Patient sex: F
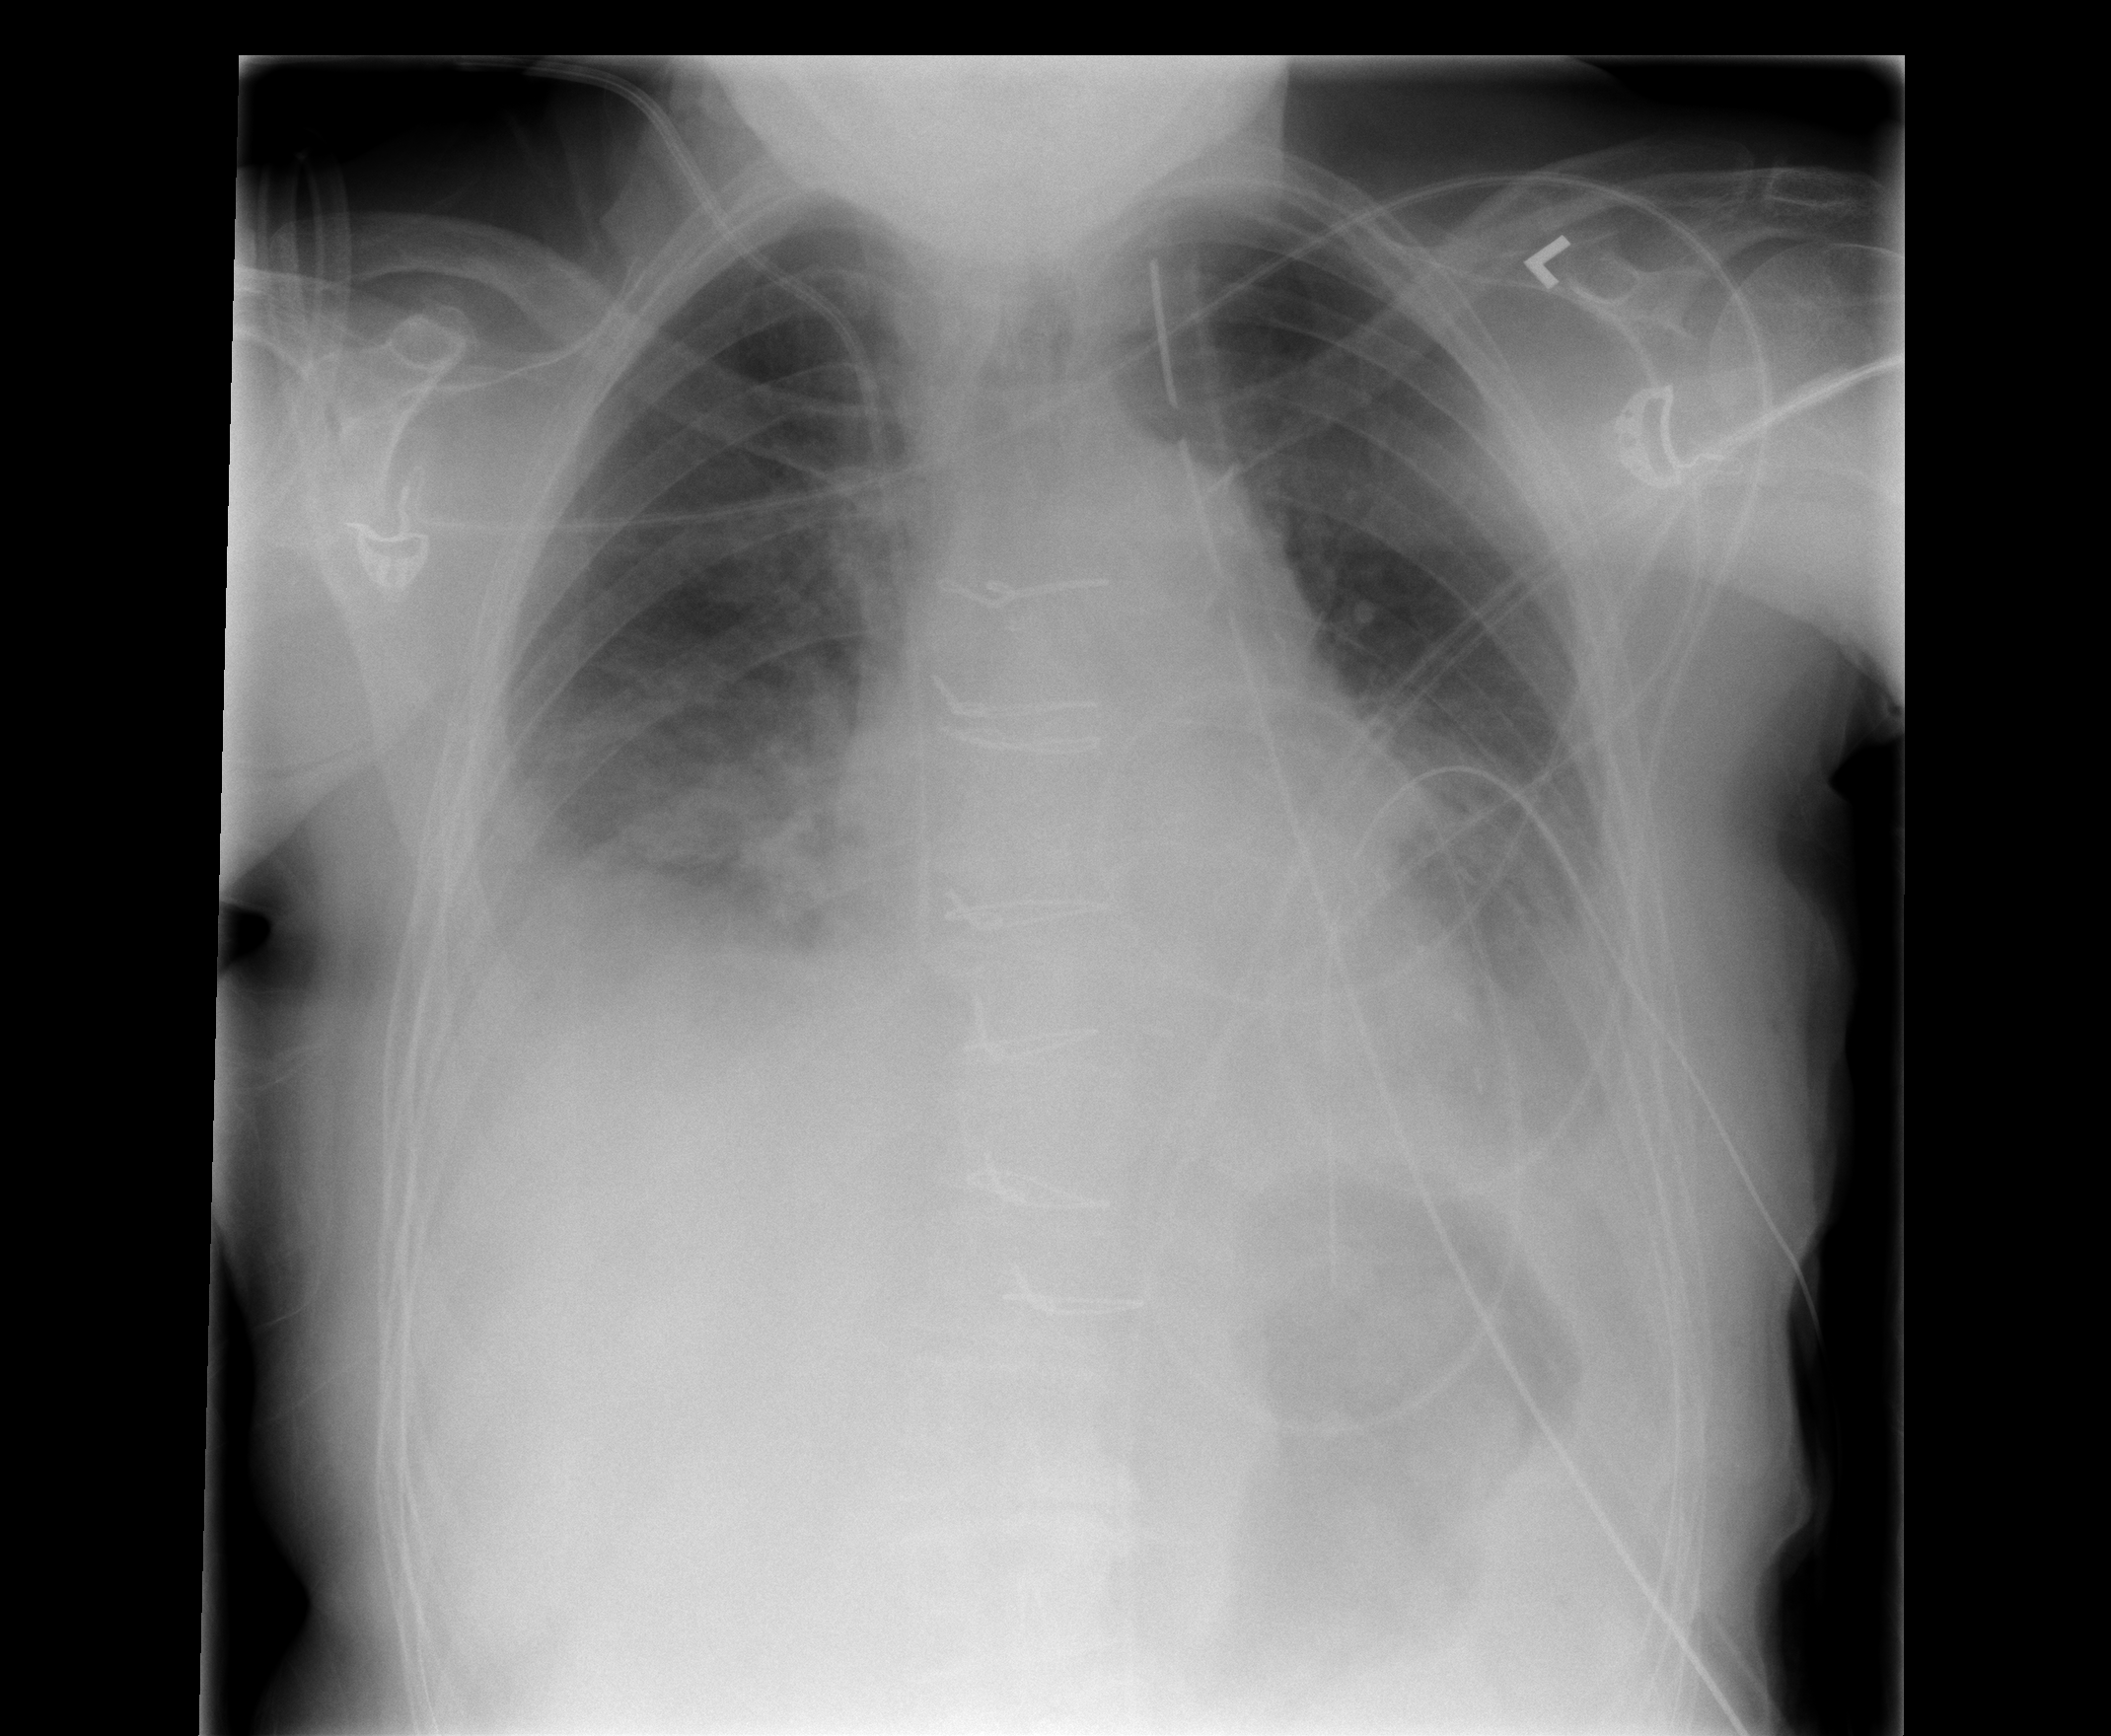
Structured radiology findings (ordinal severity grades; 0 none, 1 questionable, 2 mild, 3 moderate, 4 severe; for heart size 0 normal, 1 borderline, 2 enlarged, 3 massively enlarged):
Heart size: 0
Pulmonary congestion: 0
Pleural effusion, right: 3
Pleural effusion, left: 2
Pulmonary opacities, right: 0
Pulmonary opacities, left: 0
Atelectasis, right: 2
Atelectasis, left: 2